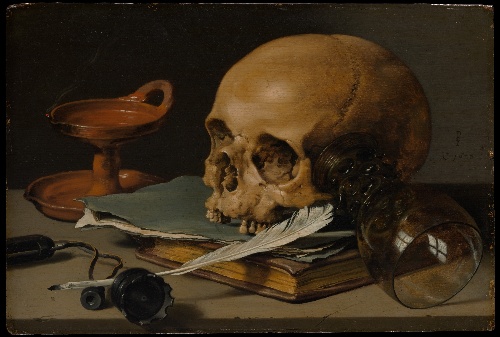
Title: Still Life with a Skull and a Writing Quill
Artist: Pieter Claesz
Artist bio: Dutch, Berchem? 1596/97–1660 Haarlem
Date: 1628
Object type: Painting
Classification: Paintings
Medium: Oil on wood
Dimensions: 9 1/2 x 14 1/8 in. (24.1 x 35.9 cm)
Department: European Paintings
Credit line: Rogers Fund, 1949
Accession year: 1949
Repository: Metropolitan Museum of Art, New York, NY
Tags: Books|Skulls|Still Life|Drinking Glasses|Lamps